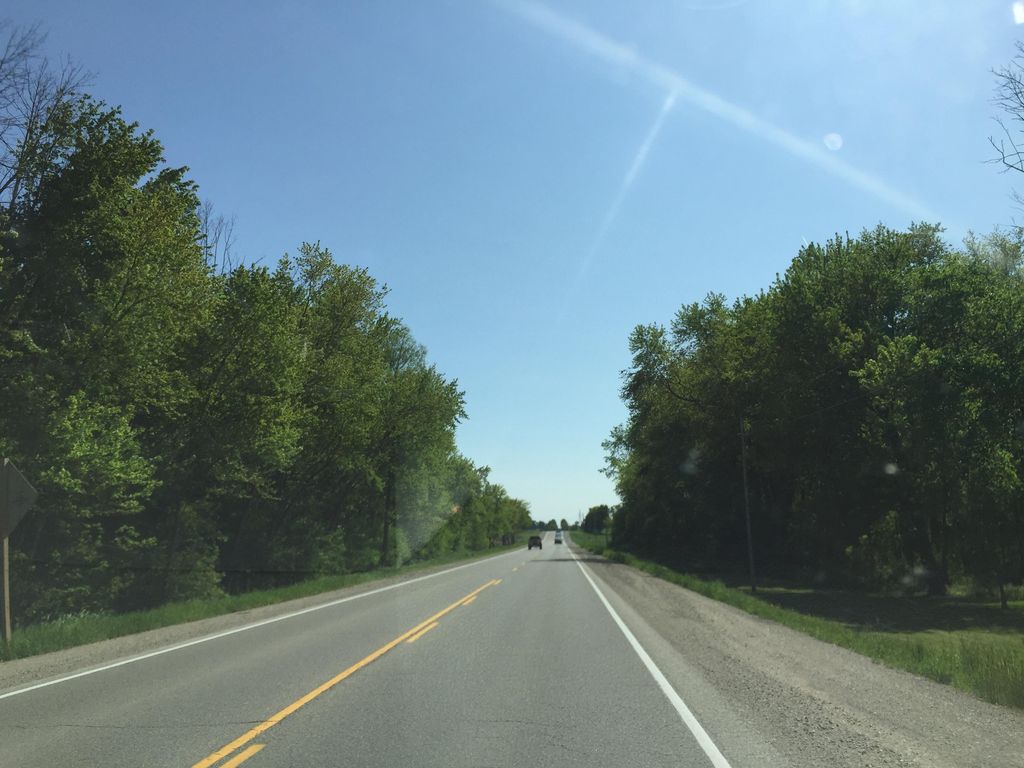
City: kitchener-waterloo